Question: Just to begin, I've read <URL> and other troubleshooting things on here, and I've followed the advice previously given.
However, my program still can't find my .txt file.
I've checked the name, the bundle resources, and the file itself, and everything seems to be in order. My code runs fine, and I get my own error message when it can't find the file. No crashes or anything out of the ordinary.
I've also changed the Preferences/Locations/Build Location to "Place Build Products in locations specified by targets." which was an issue before.
Any additional help?
Thanks in advance!
'''
#import "FileArrayControl.h"
@implementation FileArrayControl
@synthesize partArray, arrayContent;
- (NSArray *) setFileToArray {
NSString *stemFile = [[NSBundle mainBundle] pathForResource:@"stemList.txt" ofType:@"txt" inDirectory:@"stemIDv0"];
if (stemFile != nil) {
// ...stuff...
} else {
NSLog(@"Error, file not found!");
}
NSLog(@"%@",partArray);
return partArray;
}
@end
'''

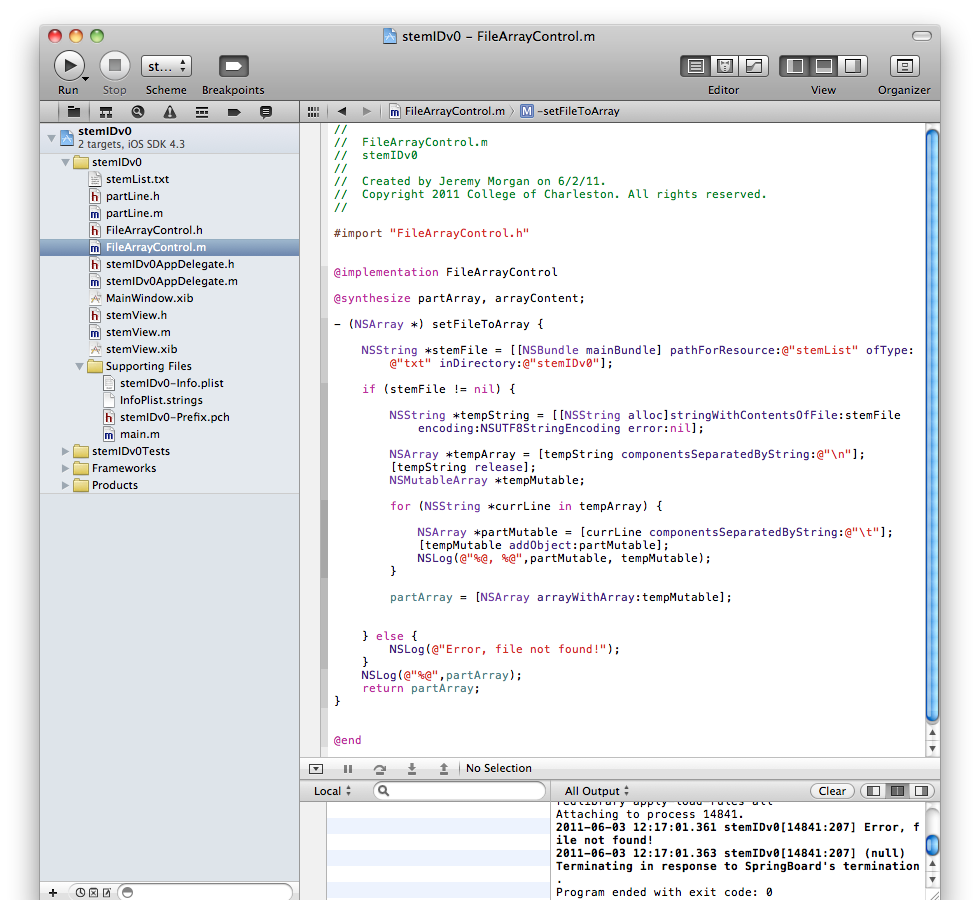
Answer: You're incorrectly using 'pathForResource:ofType:inDirectory:'. This method should not include the extension in the first parameter. So it would be:
'''
NSString *stemFile = [[NSBundle mainBundle] pathForResource:@"stemList" ofType:@"txt" inDirectory:@"stemIDv0"];
'''